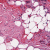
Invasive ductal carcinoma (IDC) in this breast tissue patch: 1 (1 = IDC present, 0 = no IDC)